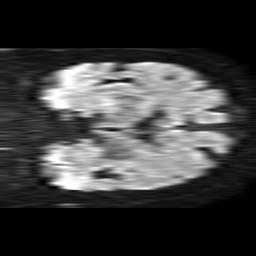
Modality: TRACE
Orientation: coronal
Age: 73
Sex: male
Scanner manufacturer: philips
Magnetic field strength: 1.5 T
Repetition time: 4.6 s
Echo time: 0.08631 s